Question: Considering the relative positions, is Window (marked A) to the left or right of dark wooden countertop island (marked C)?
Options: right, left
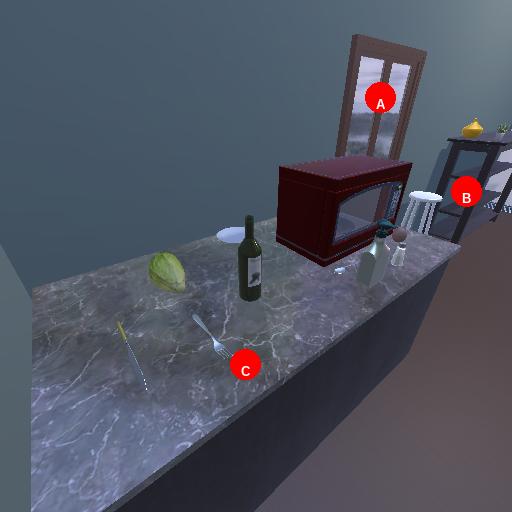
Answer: right